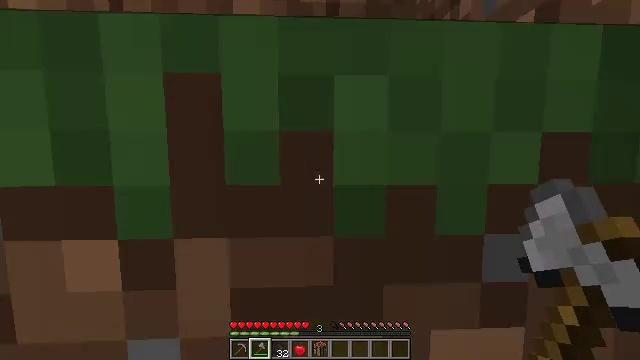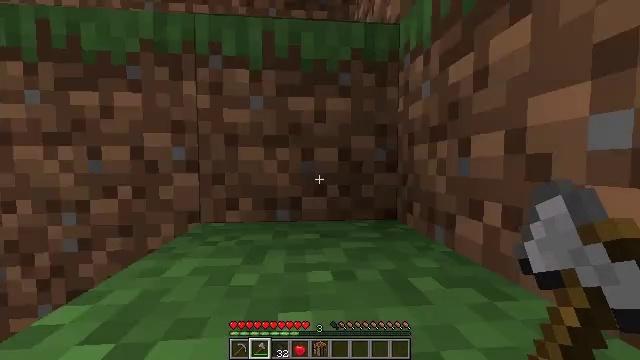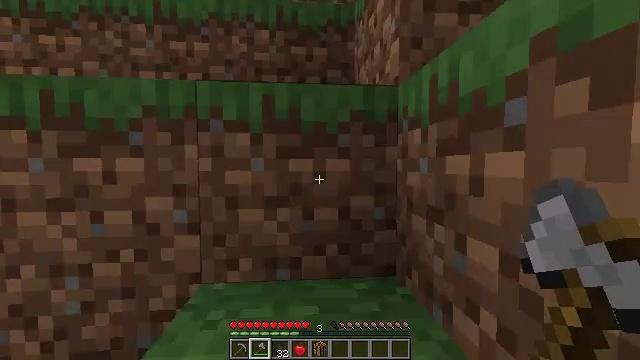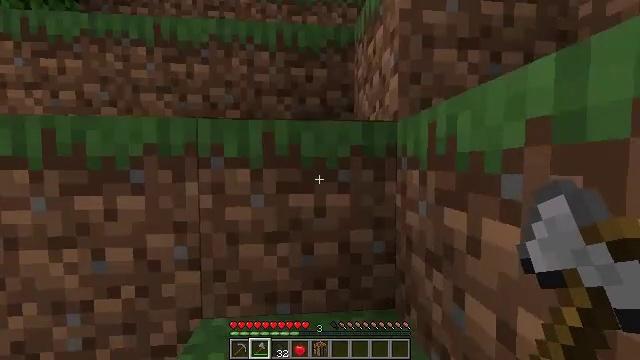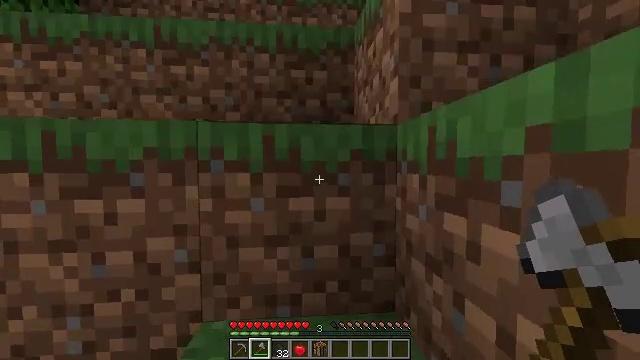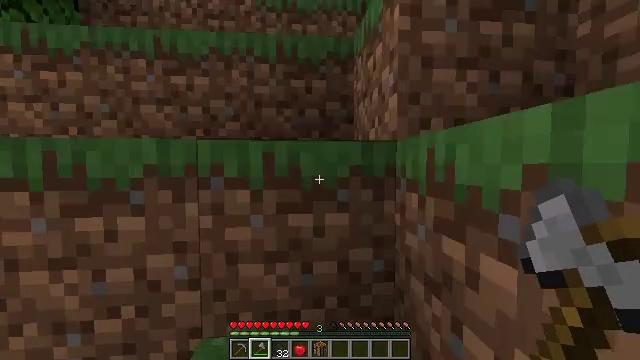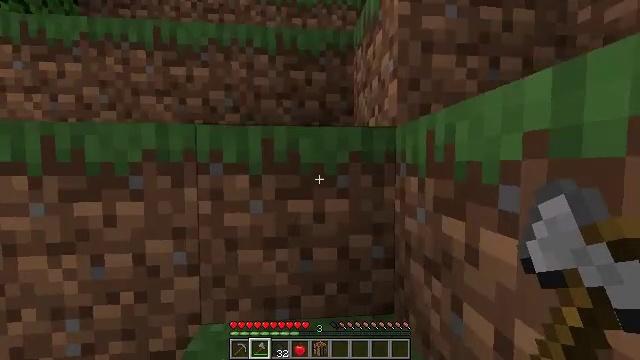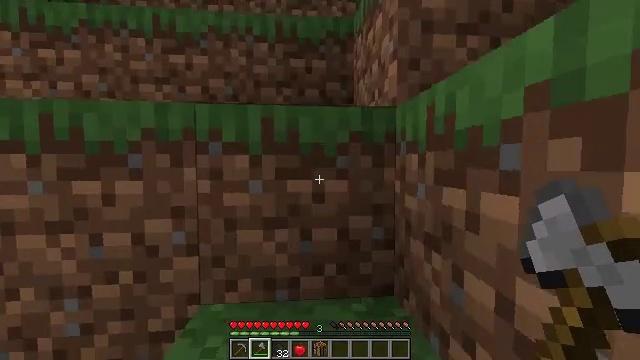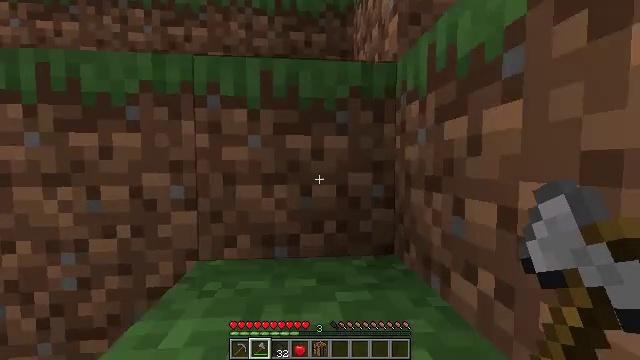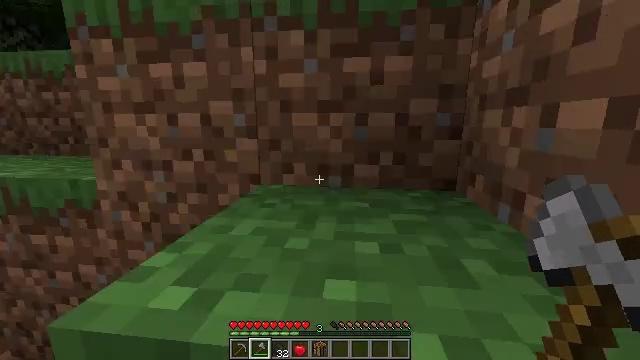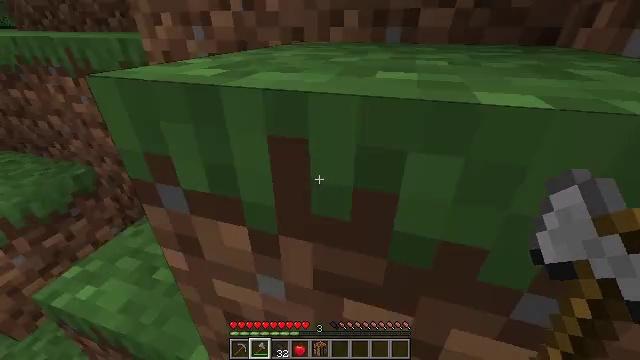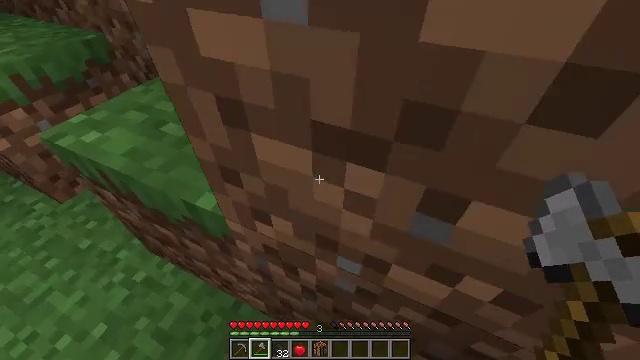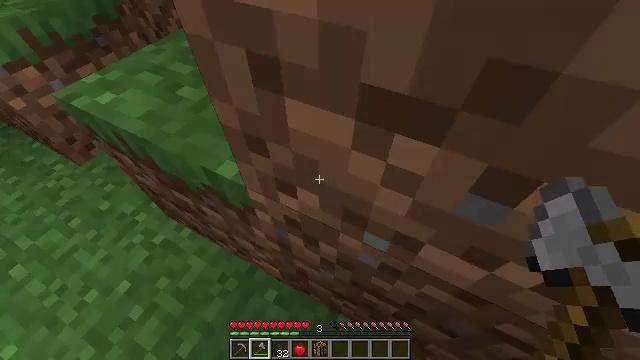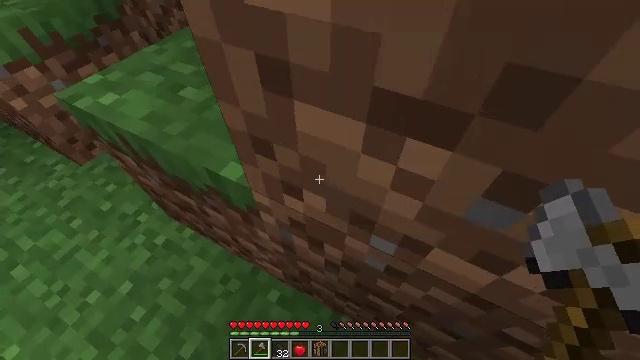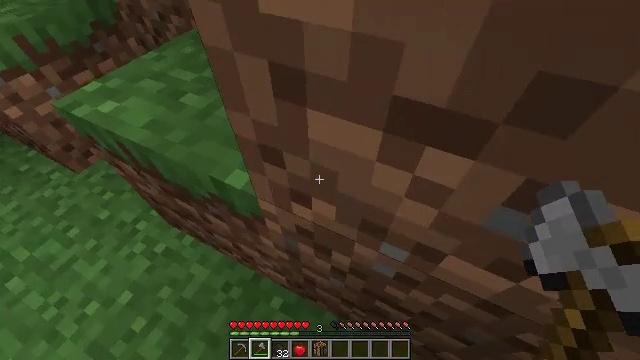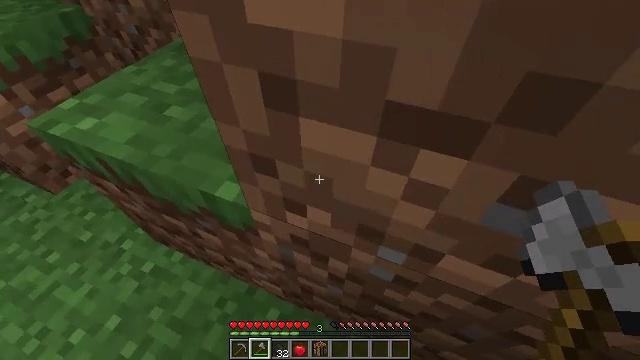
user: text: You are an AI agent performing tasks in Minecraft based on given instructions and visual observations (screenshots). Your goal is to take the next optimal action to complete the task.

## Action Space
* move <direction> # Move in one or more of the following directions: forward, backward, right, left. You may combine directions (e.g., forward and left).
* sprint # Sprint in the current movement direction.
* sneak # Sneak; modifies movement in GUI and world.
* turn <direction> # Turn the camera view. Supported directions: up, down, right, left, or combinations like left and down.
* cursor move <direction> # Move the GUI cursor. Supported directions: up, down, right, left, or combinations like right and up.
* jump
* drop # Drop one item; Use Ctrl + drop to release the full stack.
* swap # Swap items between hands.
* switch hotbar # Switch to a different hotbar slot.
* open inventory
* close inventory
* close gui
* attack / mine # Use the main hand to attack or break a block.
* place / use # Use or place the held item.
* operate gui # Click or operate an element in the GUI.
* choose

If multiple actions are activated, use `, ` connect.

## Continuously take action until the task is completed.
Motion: motion action
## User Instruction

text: Hunt fish.
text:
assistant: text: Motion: move forward, turn right and up, jump
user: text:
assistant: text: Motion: move forward, jump
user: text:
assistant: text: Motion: move forward, jump
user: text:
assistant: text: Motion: move forward, jump
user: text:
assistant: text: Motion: move forward, jump
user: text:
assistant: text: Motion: move forward, jump
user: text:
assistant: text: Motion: move forward, jump
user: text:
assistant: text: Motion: move forward
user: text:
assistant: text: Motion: move forward, turn left and down
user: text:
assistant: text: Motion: move forward, turn left and down
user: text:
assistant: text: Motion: move forward, turn left and down
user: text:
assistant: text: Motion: move forward, turn left and down
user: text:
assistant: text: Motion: no_op
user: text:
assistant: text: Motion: turn right
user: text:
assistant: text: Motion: turn right and up
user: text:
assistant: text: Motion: no_op
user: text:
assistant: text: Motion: no_op
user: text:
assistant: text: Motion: turn left and up
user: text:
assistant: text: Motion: move forward, turn left and up, jump
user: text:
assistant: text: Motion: move forward, turn left and up, jump
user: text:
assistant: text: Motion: move forward, turn left and up, jump
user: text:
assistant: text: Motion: move forward, jump
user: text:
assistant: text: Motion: move forward, jump
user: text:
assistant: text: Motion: move forward, turn right and up, jump
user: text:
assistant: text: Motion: move forward, turn right, jump
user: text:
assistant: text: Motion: move forward, turn right and up, jump
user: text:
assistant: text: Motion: move forward, turn right, jump
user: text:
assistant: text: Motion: move forward, turn right
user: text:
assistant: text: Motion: move forward, turn right
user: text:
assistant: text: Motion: move forward, turn right and up